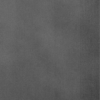
Label: dusty